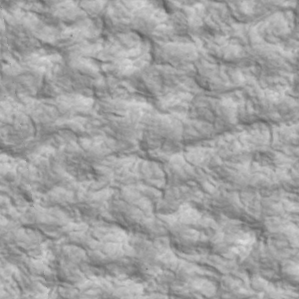
Label: non_frost